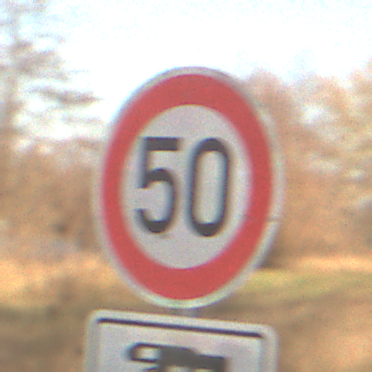
Verkehrszeichen: Geschwindigkeit50
Zusatzzeichen unten: HinweisDurchSinnbild23
Umgebung: Outdoor, Nature
Tageszeit: SunriseSunset
Wetter: PartlyCloudy
Licht: Natural
Jahreszeit: NotSpecified
Kontrast: MediumContrast